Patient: sex F, age 66
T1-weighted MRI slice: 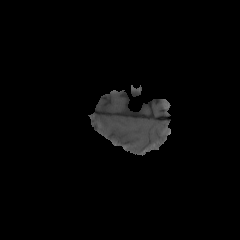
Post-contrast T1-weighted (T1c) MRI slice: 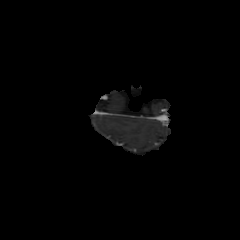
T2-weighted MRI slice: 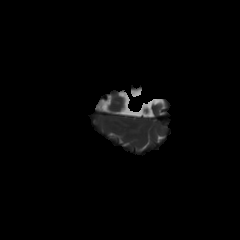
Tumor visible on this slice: no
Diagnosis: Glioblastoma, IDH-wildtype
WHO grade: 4